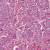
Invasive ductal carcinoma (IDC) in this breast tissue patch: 1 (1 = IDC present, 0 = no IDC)